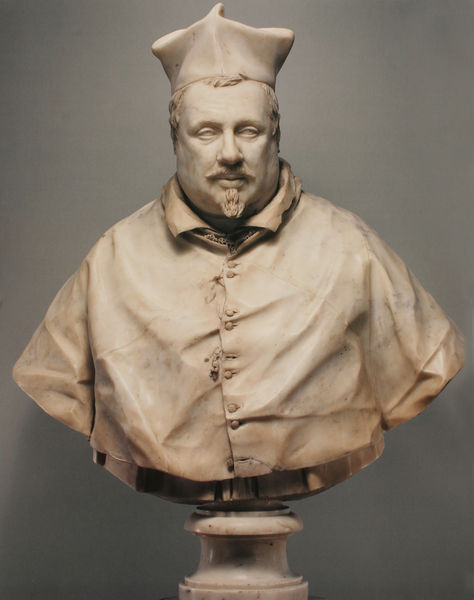
Titel: Porträt Kardinal Scipione Borghese
Künstler: Gianlorenzo Bernini
Standort: New York (New York)
Institution: The Metropolitan Museum of Art
Schlagwörter: kopf, mann, schatten, umhang, weiß, gelb, ocker, braun, frisur, grau, haar, hut, köpfe, licht, marmor, mund, nase, stirn, blick, beige, bart, jacke, kappe, mütze, schnurrbart, augen, falten, gesicht, kragen, mensch, sockel, stein, bildnis, herr, portrait, porträt, kirche, figur, geistlicher, haare, kutte, mantel, reich, adel, brustbild, bruststück, frontal, knopf, lippen, rosa, schulter, schultern, skulptur, statue, wangen, bischof, papst, dick, knopfloch, büste, plastik, poliert, knöpfe, kinnbart, knopfleiste, schnauzer, ziegenbart, foto, fotografie, photographie, berlin, bäcker, kardinal, spitzbart, photo, china, prister, pfarrer, runzeln, farbfoto, pfaffe, priester, tiara, wichtig, oberlippenbart, breit, postament, koch, ungefasst, birett, portraitbüste, porträtbüste, bischhof, eugen, lebensnah, 1600, erzbischhof, geislicher, pfaffenkapperl, bode museum